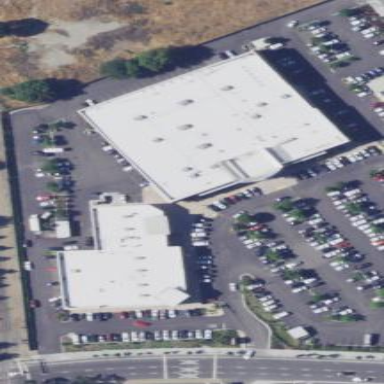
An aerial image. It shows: Fitness center building.